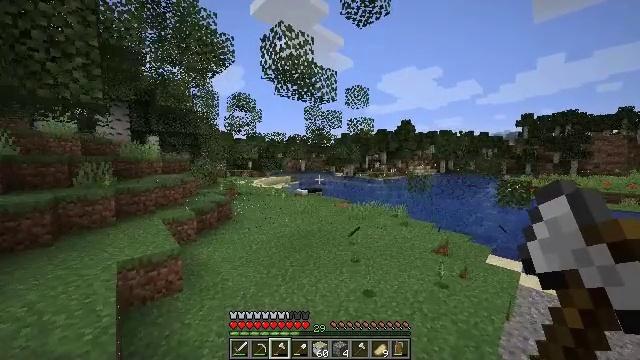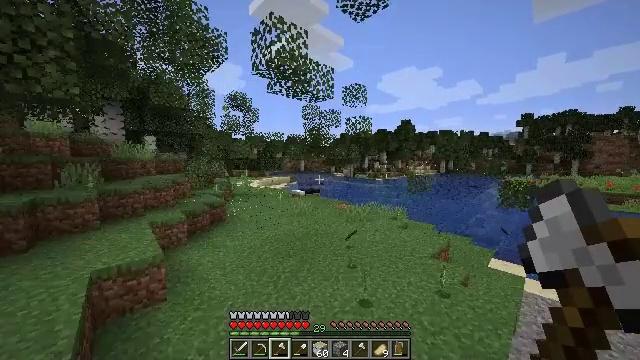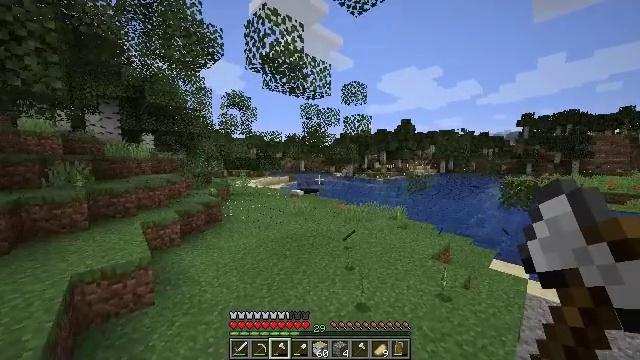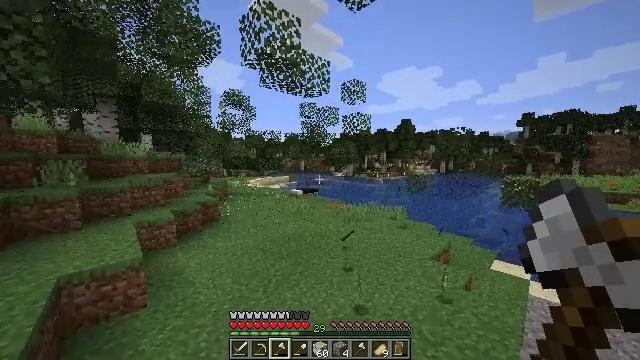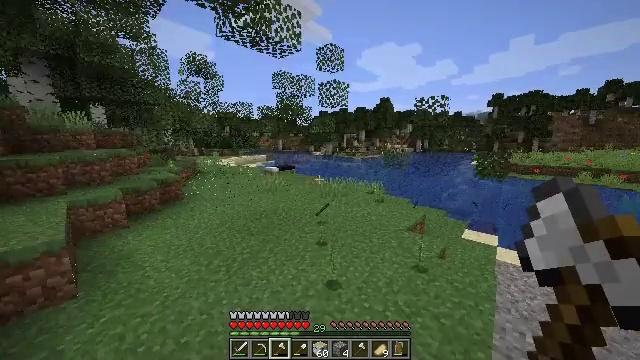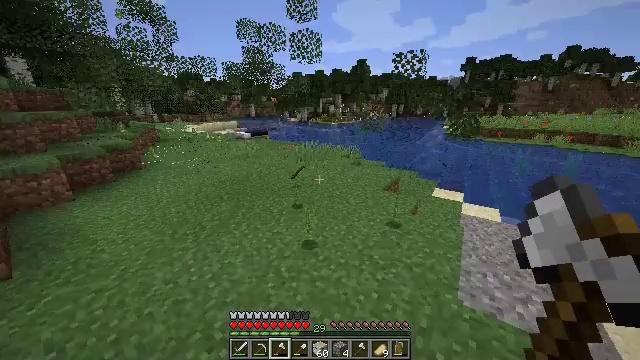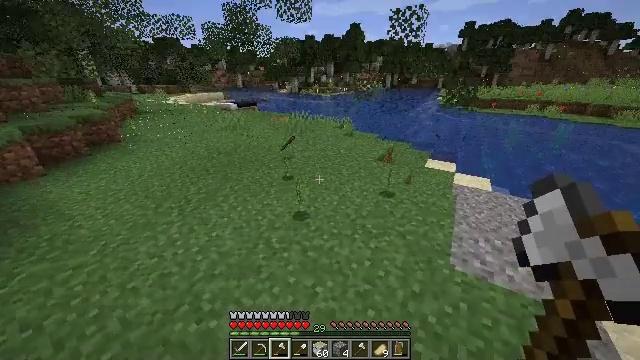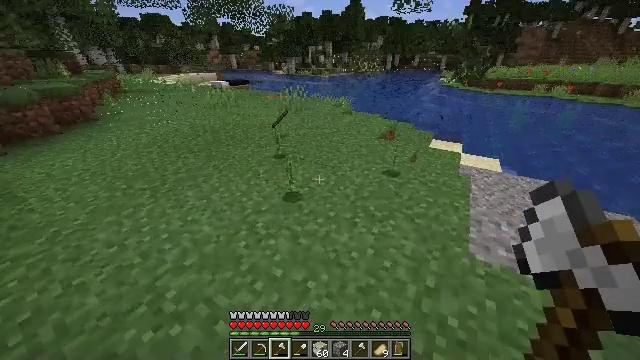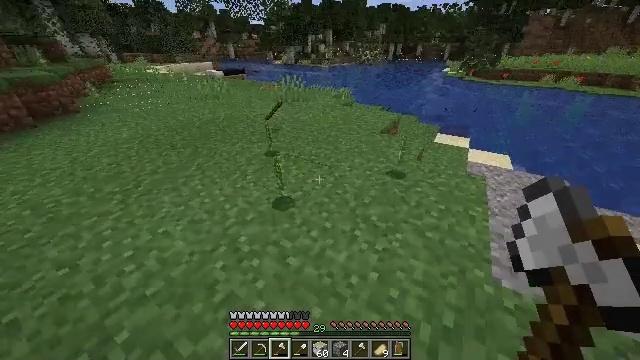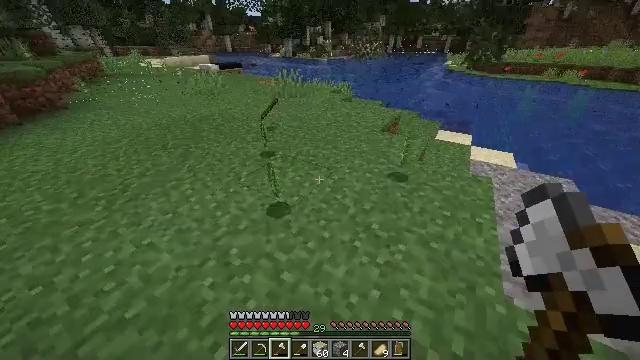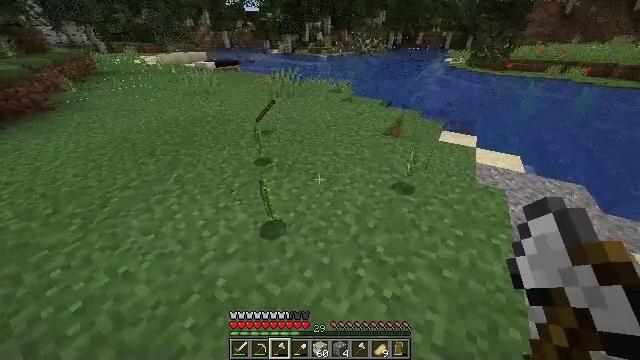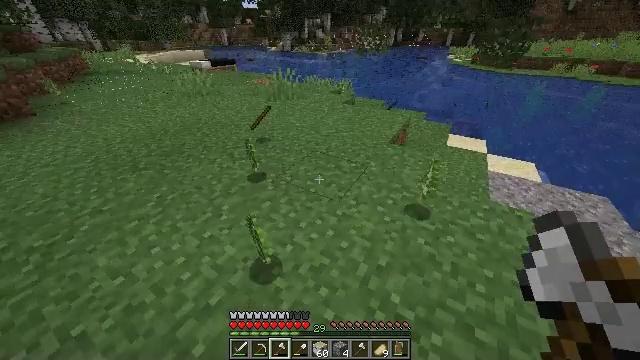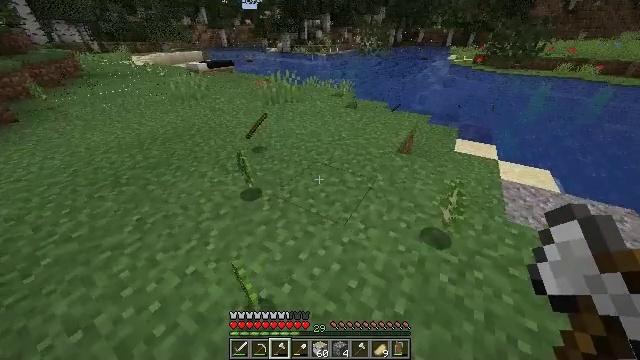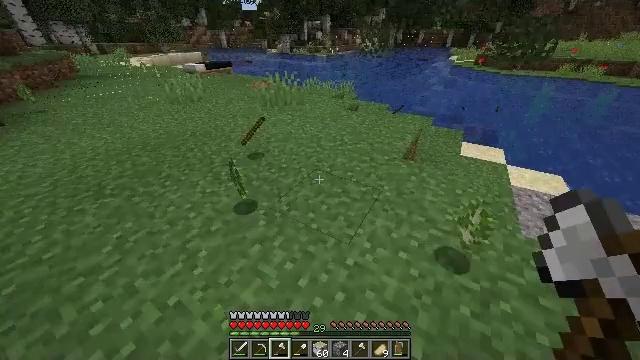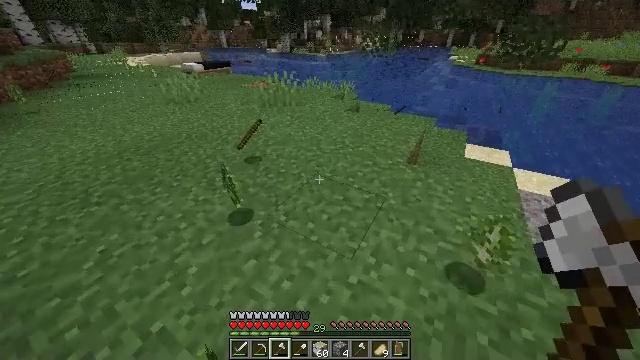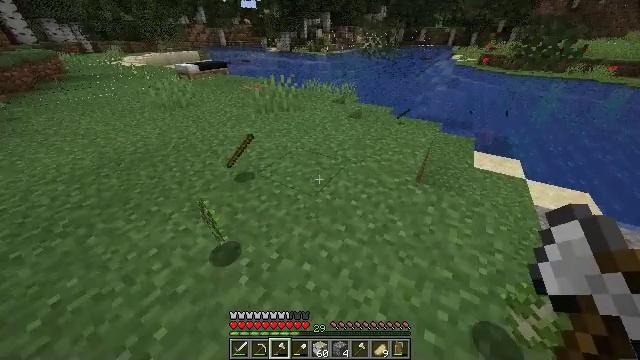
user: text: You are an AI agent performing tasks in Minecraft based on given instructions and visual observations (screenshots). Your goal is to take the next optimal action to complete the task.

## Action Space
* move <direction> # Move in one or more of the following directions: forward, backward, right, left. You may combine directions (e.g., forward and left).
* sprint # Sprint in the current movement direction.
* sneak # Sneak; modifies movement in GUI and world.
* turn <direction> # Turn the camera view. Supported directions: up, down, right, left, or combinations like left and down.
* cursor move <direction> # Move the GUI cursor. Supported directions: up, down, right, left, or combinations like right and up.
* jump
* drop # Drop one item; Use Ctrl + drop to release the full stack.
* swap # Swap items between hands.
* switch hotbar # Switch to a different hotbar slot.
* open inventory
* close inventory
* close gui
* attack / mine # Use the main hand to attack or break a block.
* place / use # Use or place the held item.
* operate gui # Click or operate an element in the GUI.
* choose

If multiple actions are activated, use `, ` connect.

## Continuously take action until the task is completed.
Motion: motion action
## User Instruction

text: Gather the black bed from your house.
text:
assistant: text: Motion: move forward and move right, sprint, jump
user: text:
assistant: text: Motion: move forward and move right, sprint, jump
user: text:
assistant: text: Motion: move forward, sprint, jump
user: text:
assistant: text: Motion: move forward, sprint, turn right and down, jump
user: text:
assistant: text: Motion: move forward, sprint, turn right and down, jump
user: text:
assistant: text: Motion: move forward, sprint, turn right and down
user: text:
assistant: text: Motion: move forward, sprint, turn down
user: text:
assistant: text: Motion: move forward, sprint, turn down
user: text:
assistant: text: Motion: move forward, sprint, turn down
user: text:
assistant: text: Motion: move forward, sprint
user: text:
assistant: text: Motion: move forward, sprint
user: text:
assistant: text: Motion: move forward, sprint
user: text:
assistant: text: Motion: move forward, sprint
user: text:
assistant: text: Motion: move forward, sprint
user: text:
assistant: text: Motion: move forward, sprint
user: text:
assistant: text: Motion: move forward, sprint
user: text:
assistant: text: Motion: move forward, sprint
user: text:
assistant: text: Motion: move forward, sprint
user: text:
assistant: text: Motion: move forward and move left, sprint
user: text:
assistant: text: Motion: move forward and move left, sprint
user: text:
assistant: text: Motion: move forward and move left, sprint
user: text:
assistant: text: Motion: move forward and move left, sprint, turn left
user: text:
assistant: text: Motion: move forward, sprint, turn left and up
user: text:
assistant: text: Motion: move forward, sprint
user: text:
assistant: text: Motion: move forward, sprint
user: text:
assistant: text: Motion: move forward, sprint, turn left
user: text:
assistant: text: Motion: move forward, sprint, turn left and up
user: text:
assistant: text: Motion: move forward, sprint, turn left and up
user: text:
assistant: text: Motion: move forward, sprint, turn left
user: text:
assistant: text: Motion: move forward, sprint